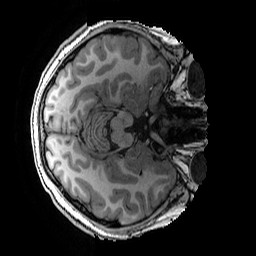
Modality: T1w
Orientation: axial
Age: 15
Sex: female
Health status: ill
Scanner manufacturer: ge
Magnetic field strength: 3 T
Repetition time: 0.007664 s
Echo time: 0.00342 s